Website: ulta-beauty
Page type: payment
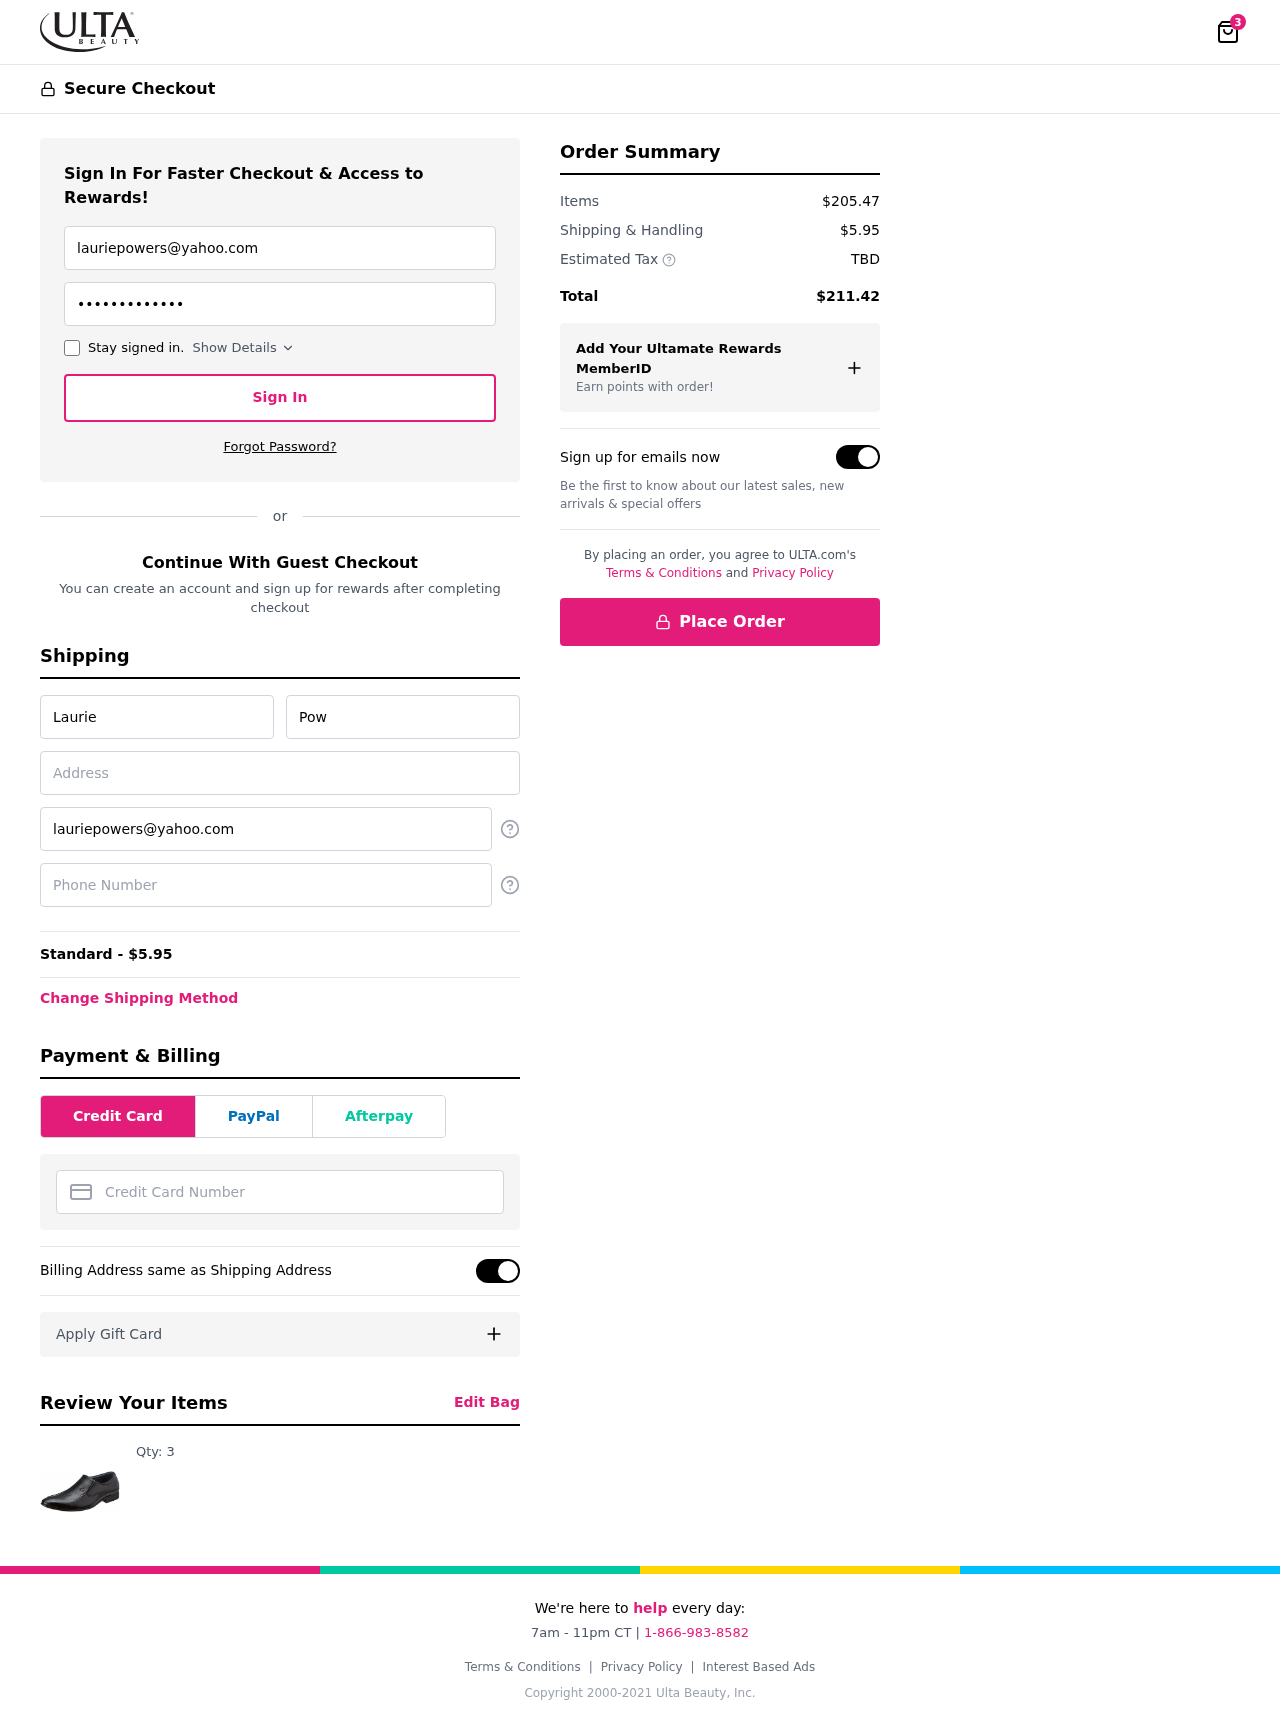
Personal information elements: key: PII_CARD_NUMBER
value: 6572 9466 7116 8457
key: PII_EMAIL
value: lauriepowers@yahoo.com
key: PII_FIRSTNAME
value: Laurie
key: PII_LASTNAME
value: Powers
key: PII_PHONE
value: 3345074517
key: PII_STREET
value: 3540 Sharon Streets
Product elements: key: PRODUCT1_QUANTITY
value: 3
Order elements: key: ORDER_NUM_ITEMS
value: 3
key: ORDER_SHIPPING_COST
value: $5.95
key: ORDER_SHIPPING_COST
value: Standard - $5.95
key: ORDER_SUBTOTAL
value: $205.47
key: ORDER_TAX
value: TBD
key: ORDER_TOTAL
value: $211.42